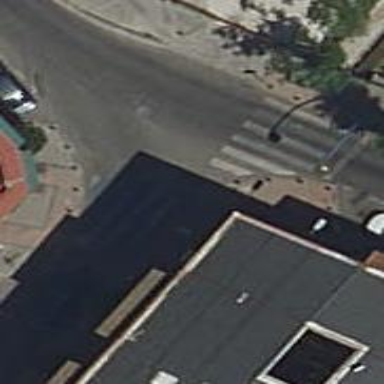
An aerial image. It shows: Footway with traffic signals at crossing.